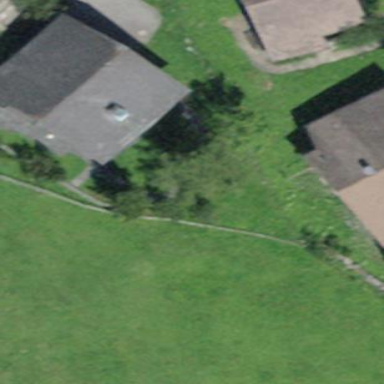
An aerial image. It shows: Detached building.